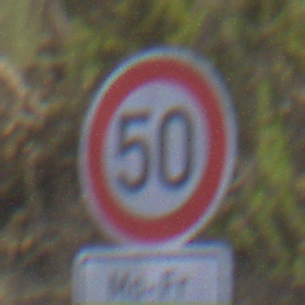
Verkehrszeichen: Geschwindigkeit50
Zusatzzeichen unten: ZeitangabenMitBeschraenkungAufWochentage2
Umgebung: Outdoor, RoadRail
Tageszeit: MorningAfternoon
Wetter: PartlyCloudy
Licht: Natural
Jahreszeit: NotSpecified
Kontrast: HighContrast